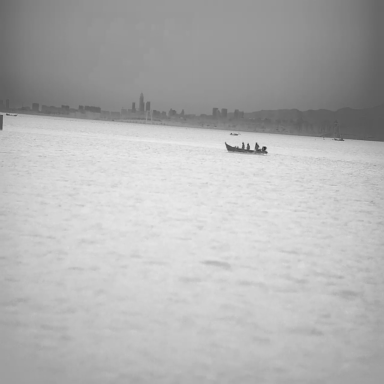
There are four bulk_carriers in the infrared image.